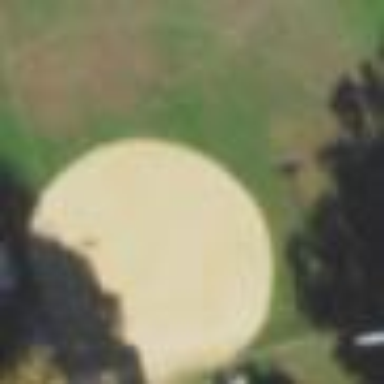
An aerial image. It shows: Baseball pitch for leisure land.